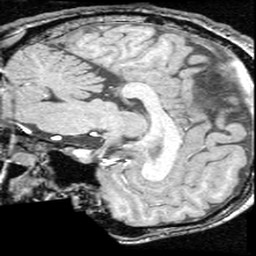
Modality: T1w
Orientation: sagittal
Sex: male
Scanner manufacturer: ge
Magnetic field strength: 1.5 T
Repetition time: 21 s
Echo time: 0.008 s